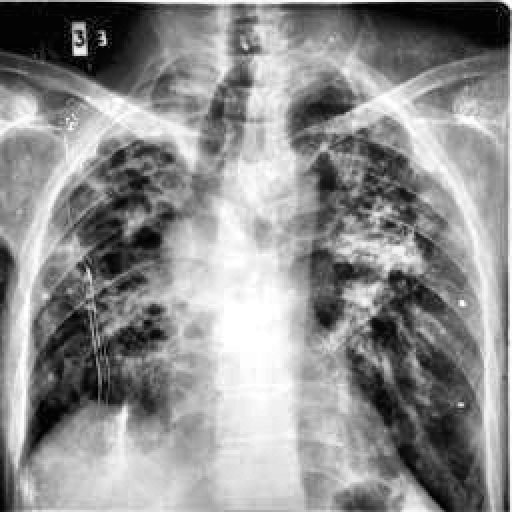
Finding: TUBERCULOSIS